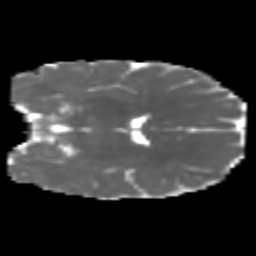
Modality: MD
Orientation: coronal
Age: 6
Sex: male
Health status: healthy